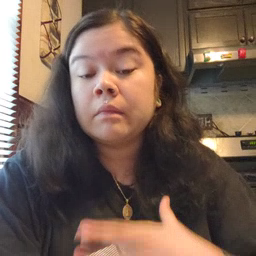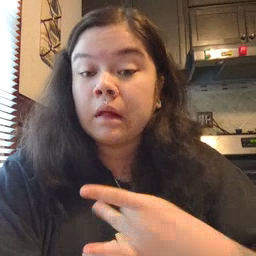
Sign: like